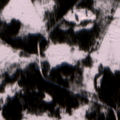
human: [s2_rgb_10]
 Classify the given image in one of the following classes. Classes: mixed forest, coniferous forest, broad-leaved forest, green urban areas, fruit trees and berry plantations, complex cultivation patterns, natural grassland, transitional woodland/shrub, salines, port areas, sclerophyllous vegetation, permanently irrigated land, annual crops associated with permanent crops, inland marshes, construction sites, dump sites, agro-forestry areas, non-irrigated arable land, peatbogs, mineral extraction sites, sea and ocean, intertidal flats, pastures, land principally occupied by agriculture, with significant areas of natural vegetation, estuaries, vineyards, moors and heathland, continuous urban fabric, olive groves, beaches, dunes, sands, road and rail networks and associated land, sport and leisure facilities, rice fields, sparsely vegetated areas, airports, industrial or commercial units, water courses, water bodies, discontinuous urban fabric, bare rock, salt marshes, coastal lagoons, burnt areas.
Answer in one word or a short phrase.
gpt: coniferous forest, transitional woodland/shrub, peatbogs